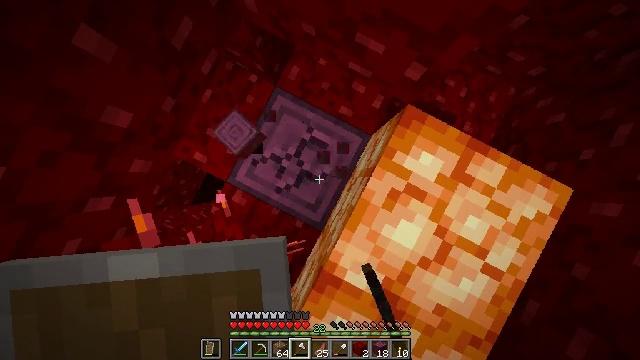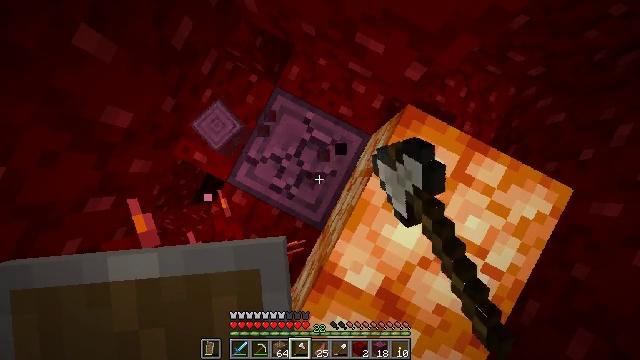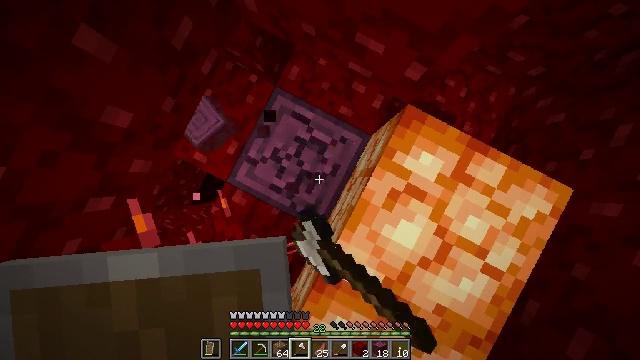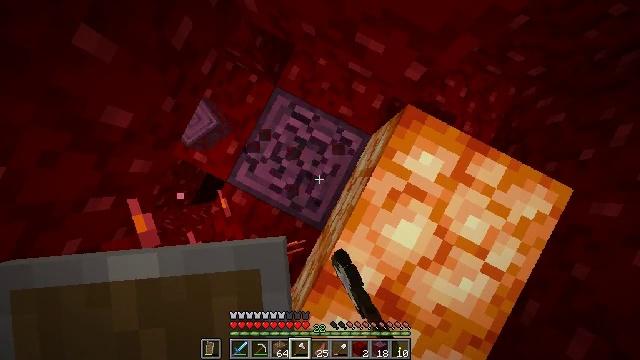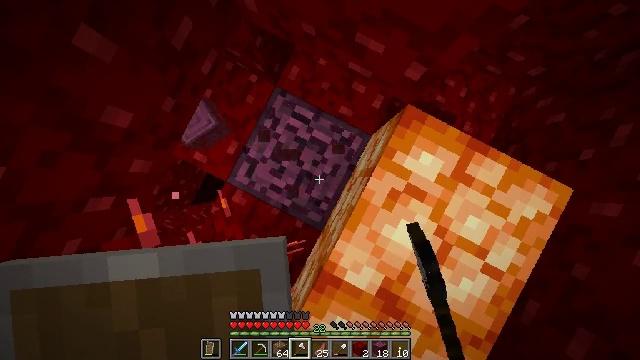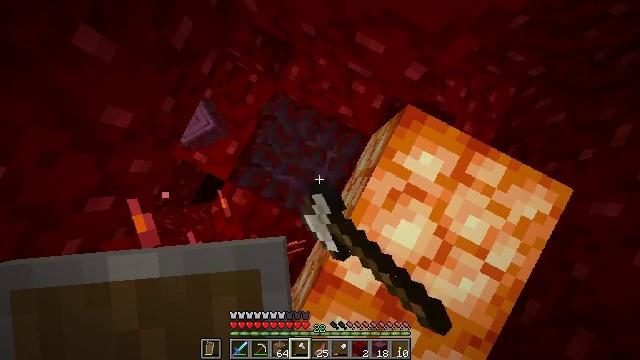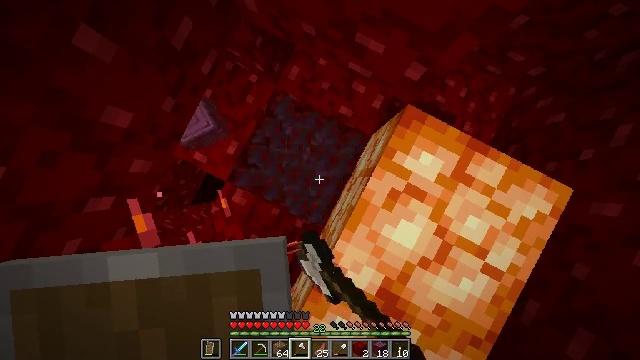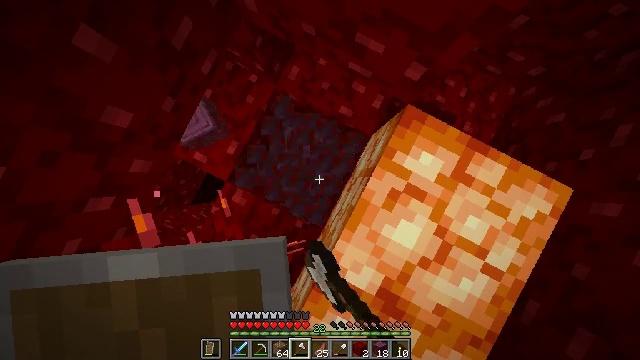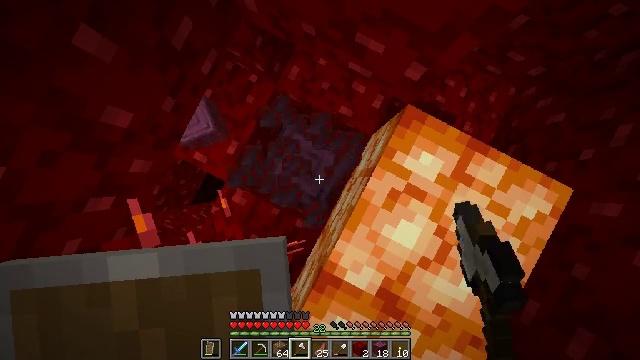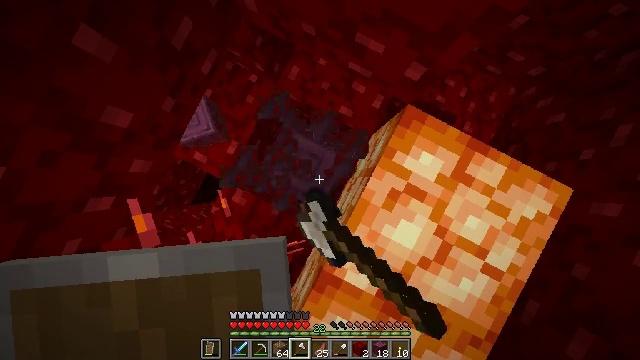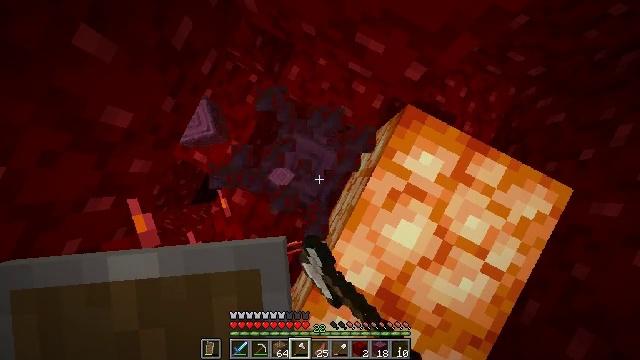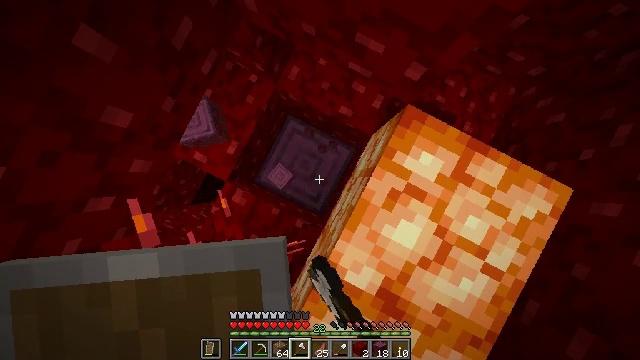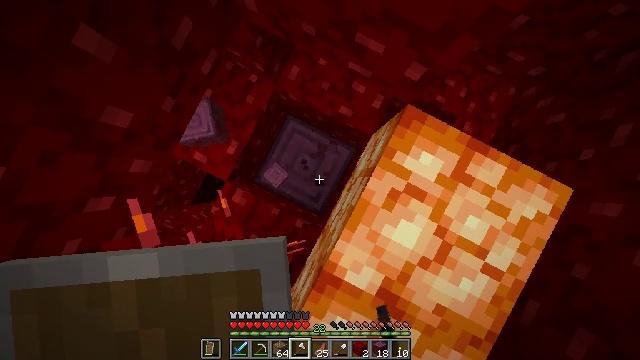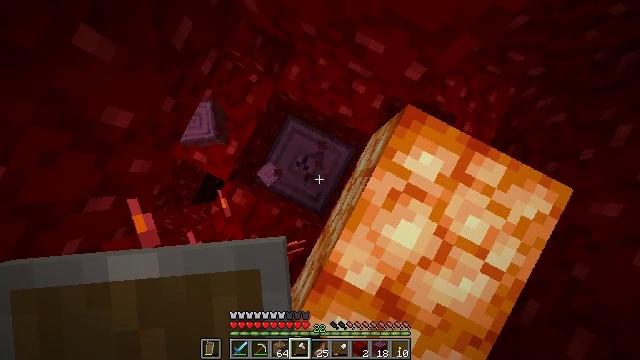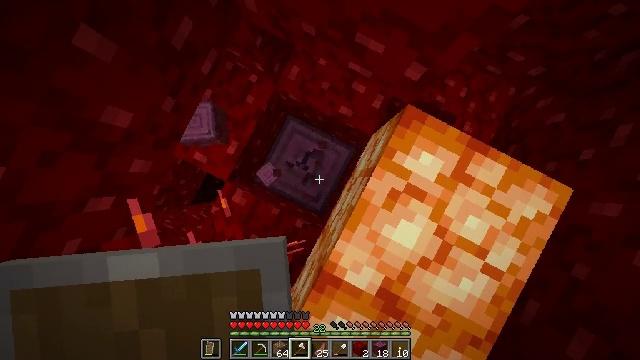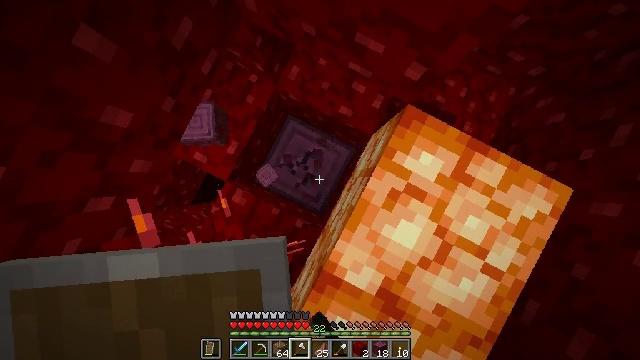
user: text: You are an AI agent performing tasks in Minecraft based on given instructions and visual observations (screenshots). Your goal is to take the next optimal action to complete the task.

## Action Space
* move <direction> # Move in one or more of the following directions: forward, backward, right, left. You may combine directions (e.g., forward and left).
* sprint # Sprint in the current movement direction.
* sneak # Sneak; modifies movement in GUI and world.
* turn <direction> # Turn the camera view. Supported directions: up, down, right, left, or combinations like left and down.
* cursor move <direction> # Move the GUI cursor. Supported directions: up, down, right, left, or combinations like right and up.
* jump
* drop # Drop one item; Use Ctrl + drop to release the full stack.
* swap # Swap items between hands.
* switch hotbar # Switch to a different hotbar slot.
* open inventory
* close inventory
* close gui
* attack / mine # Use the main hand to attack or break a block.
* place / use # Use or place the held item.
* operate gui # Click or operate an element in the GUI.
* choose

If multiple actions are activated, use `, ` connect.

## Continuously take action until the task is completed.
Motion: motion action
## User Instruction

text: Break the crimson stem to collect it.
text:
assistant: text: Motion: attack / mine
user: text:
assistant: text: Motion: attack / mine
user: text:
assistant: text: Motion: attack / mine
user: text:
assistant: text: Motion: attack / mine
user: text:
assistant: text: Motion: attack / mine
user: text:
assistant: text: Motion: attack / mine
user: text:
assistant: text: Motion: attack / mine
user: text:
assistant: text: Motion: attack / mine
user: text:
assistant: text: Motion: attack / mine
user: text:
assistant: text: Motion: attack / mine
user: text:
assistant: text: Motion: attack / mine
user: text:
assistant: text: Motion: attack / mine
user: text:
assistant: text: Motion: attack / mine
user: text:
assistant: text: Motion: attack / mine
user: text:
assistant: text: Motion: attack / mine
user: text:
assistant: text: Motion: attack / mine
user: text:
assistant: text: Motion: attack / mine
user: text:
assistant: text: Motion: attack / mine
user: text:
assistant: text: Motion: attack / mine
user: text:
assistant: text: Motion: attack / mine
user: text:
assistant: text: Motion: attack / mine
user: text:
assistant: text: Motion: attack / mine
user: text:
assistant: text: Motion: attack / mine
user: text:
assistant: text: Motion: attack / mine
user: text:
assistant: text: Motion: attack / mine
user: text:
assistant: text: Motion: attack / mine